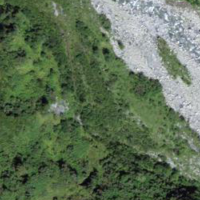
EUNIS habitat code: 32
Species observed at this site:
Zootoca vivipara